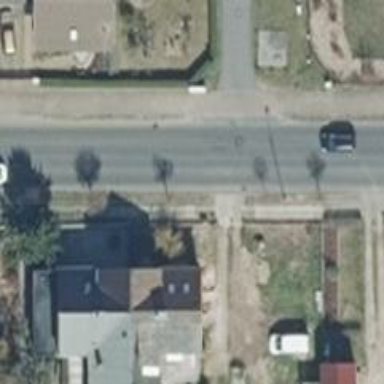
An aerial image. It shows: Secondary road with asphalt surface and sidewalks on both sides.